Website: slack
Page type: billing-address
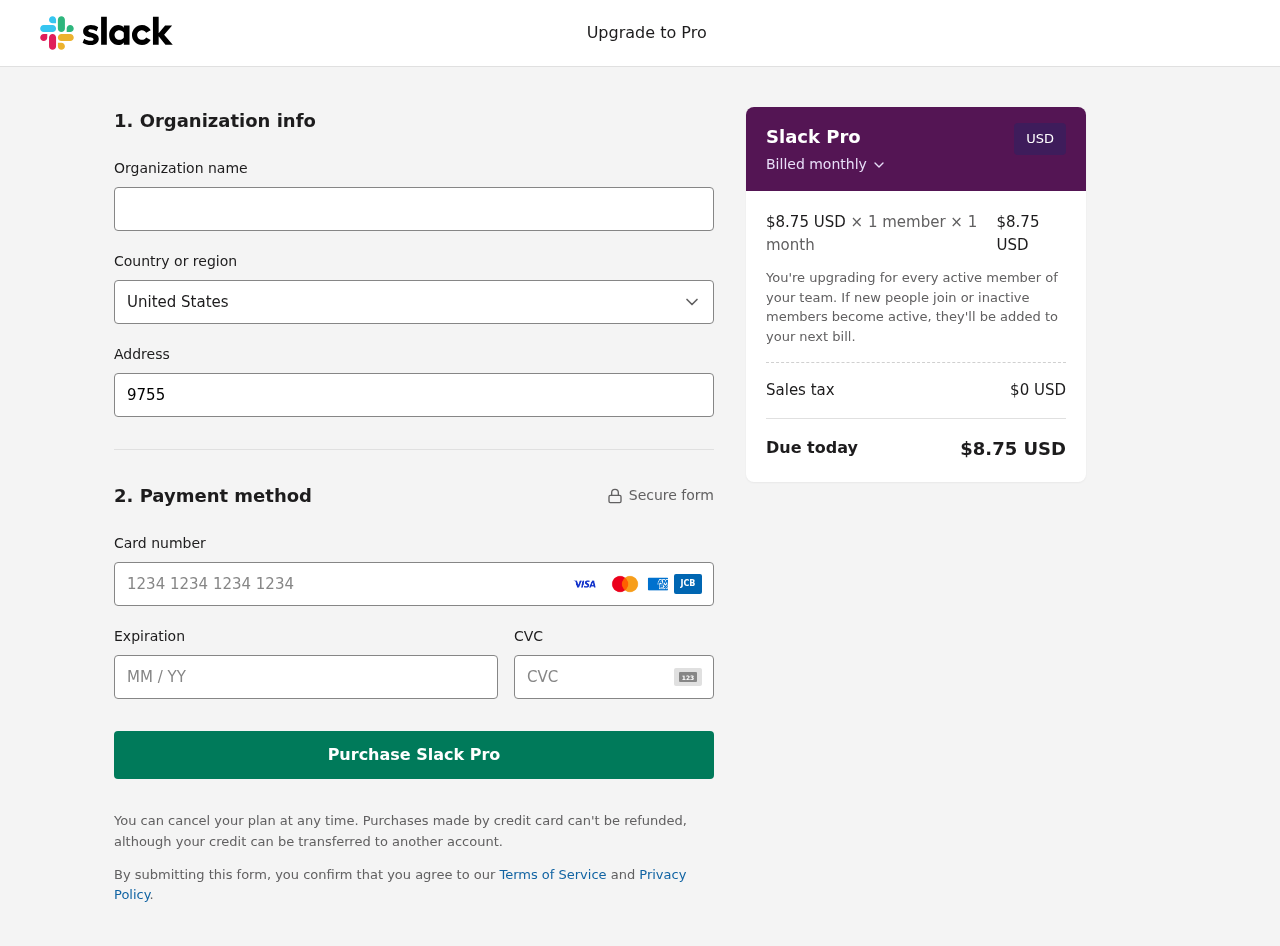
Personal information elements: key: PII_CARD_CVV
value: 9074
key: PII_CARD_EXPIRY
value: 05/27
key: PII_CARD_NUMBER
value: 3746 2113 7043 346
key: PII_COUNTRY
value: United States
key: PII_STREET
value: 97557 Ryan Village
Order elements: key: ORDER_PRICE_PER_MEMBER
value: $8.75 USD
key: ORDER_MEMBER_COUNT
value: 1
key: ORDER_MONTH_COUNT
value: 1
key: ORDER_SUBTOTAL
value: $8.75 USD
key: ORDER_TAX
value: $0
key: ORDER_TOTAL
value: $8.75 USD